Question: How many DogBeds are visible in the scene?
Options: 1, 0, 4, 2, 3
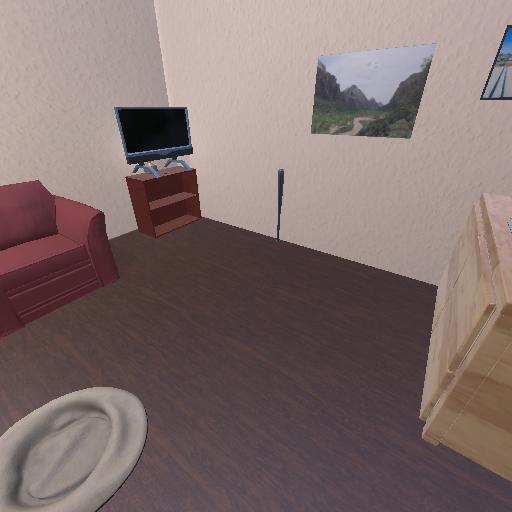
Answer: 1